Question:
I have a tableview(highlighted in red rectangle) that will show only 3 rows at a time, now if i have the rows more than three, then i want to notify user to scroll down the tableview to view the rest of row.
In windows we will have a physical scroll bar on the right side, but in iPhone, showing scroll bar all the time is not possible.
Can any one tell me what is the best way to notify the user to scroll when we have more row to size.
Any help will be highly appreciated
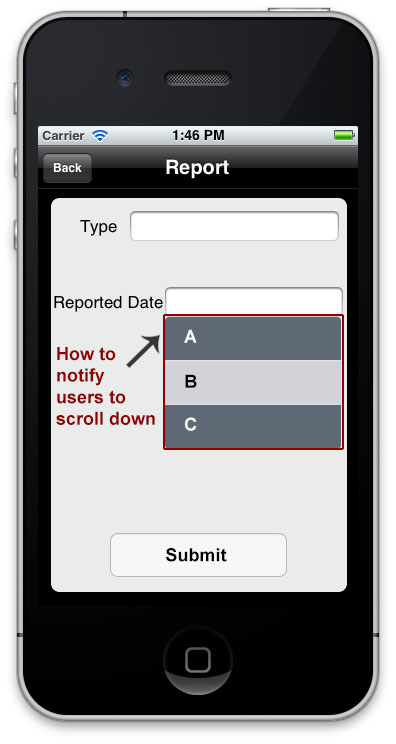
Answer: The best solution is to make the height not a multiple of the row height.
if 'rowheight = 44;' then 'tableheight = 110;' or 'tableheight = 154;' , this will show if there is a visible half row, which will lead the user to scroll.